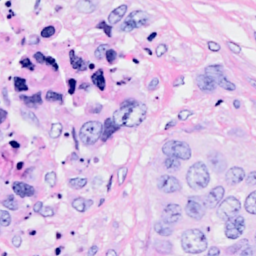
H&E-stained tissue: Breast